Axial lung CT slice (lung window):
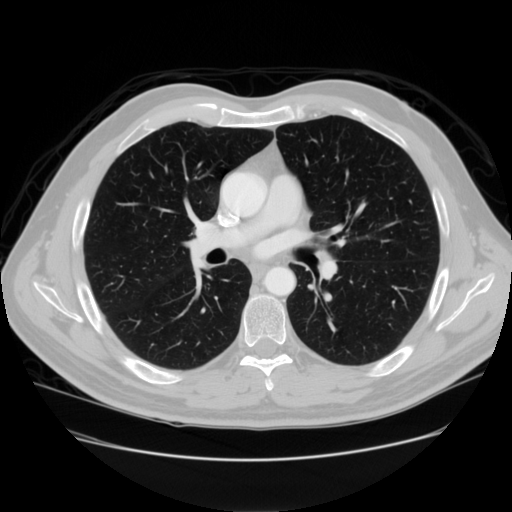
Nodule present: no